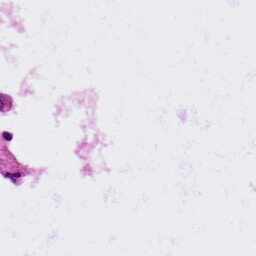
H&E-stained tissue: Lung